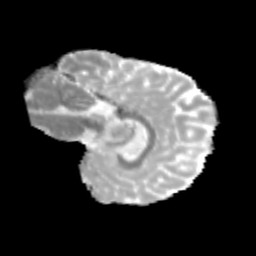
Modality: MD
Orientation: sagittal
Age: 13
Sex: female
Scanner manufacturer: siemens
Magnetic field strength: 3 T
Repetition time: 3.8 s
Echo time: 0.07 s